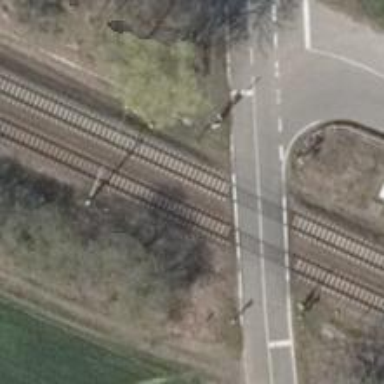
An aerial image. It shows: Railway signal.